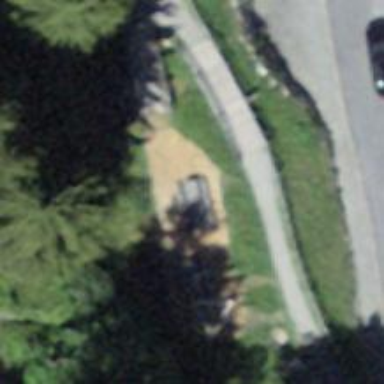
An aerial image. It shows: Picnic site for tourists.